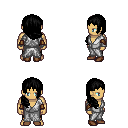
a pixel art fantasy rpg character, male body template, human, tanned skin, white robe, gold greaves, black right-swept hairstyle, cloth bracers, brown shoes, four views (front, back, left, right), 2x2 character sprite sheet, small pixel art, hard edges, no anti-aliasing